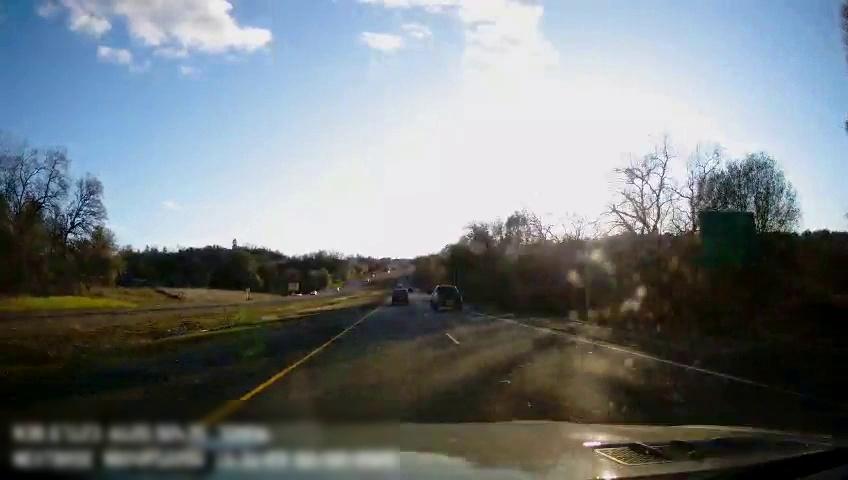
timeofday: Day
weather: Sunny
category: Drivable Space
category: Drivable Space
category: Vehicles | Truck
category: Vehicles | SUV
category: Lanes | Current Lane
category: Lanes | Current Lane
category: Lanes | Alternate Lane
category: Traffic | Signs